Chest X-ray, AP view. Patient: 48 years old, sex F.
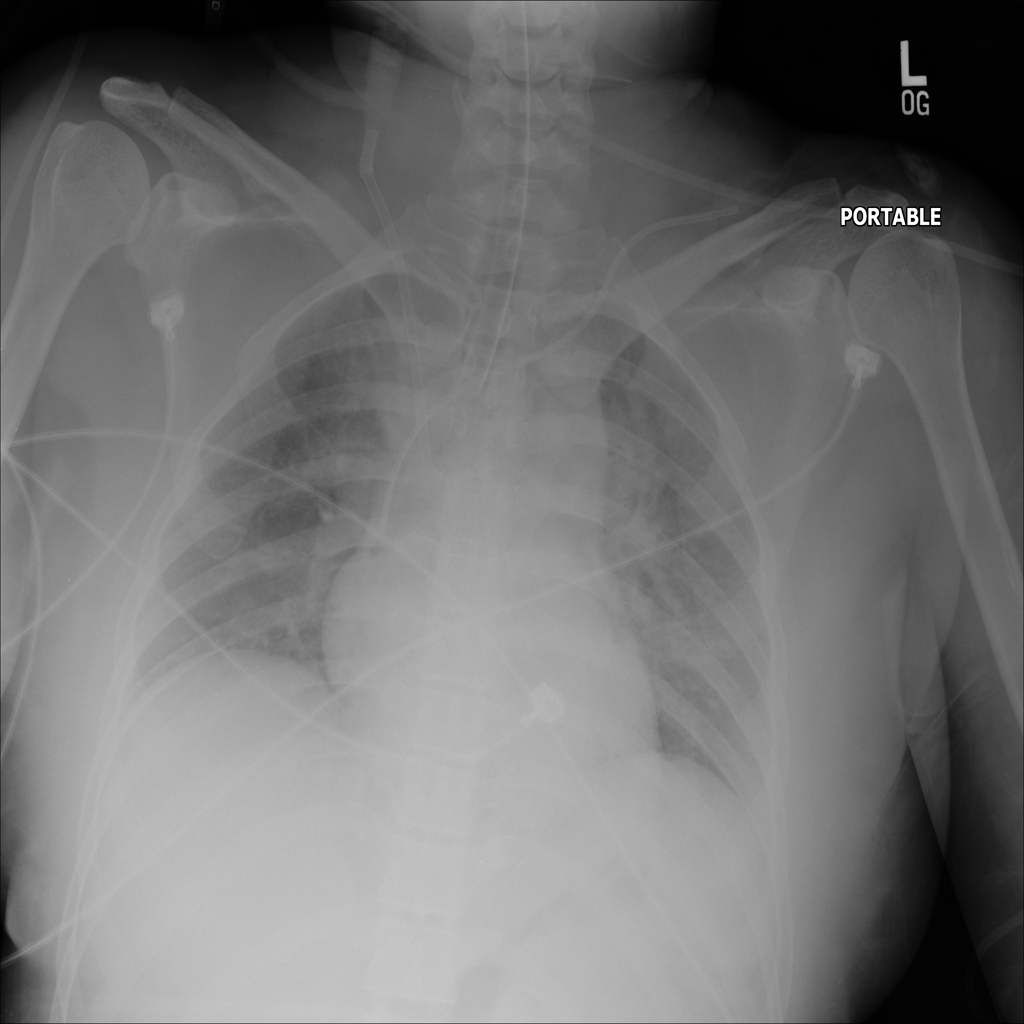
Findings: Infiltration